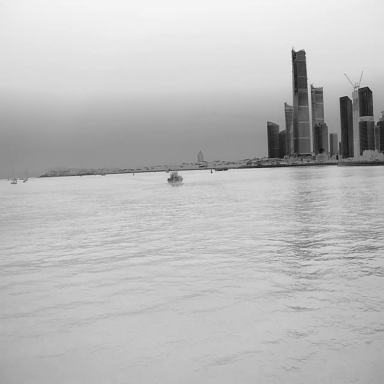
There are four objects shown in the infrared image, including a container_ship, a bulk_carrier, and two sailboats.